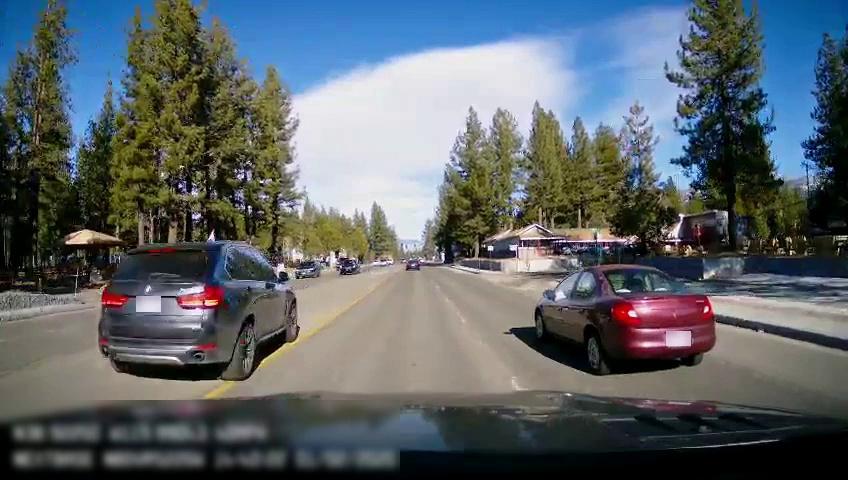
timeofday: Day
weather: Sunny
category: Drivable Space
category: Vehicles | Car
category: Vehicles | Car
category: Vehicles | Car
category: Vehicles | SUV
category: Vehicles | Car
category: Vehicles | SUV
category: Lanes | Opposite Lane
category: Lanes | Current Lane
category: Lanes | Current Lane